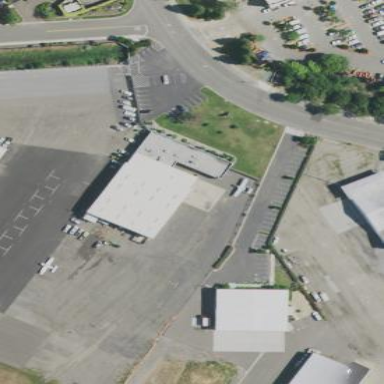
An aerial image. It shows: Hangar building located at airport.